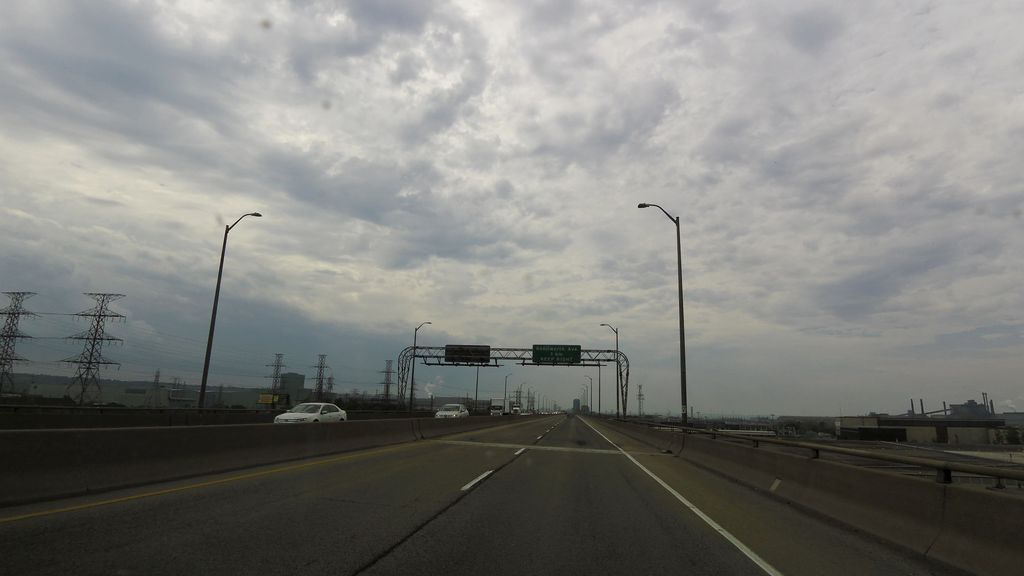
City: hamilton